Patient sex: M
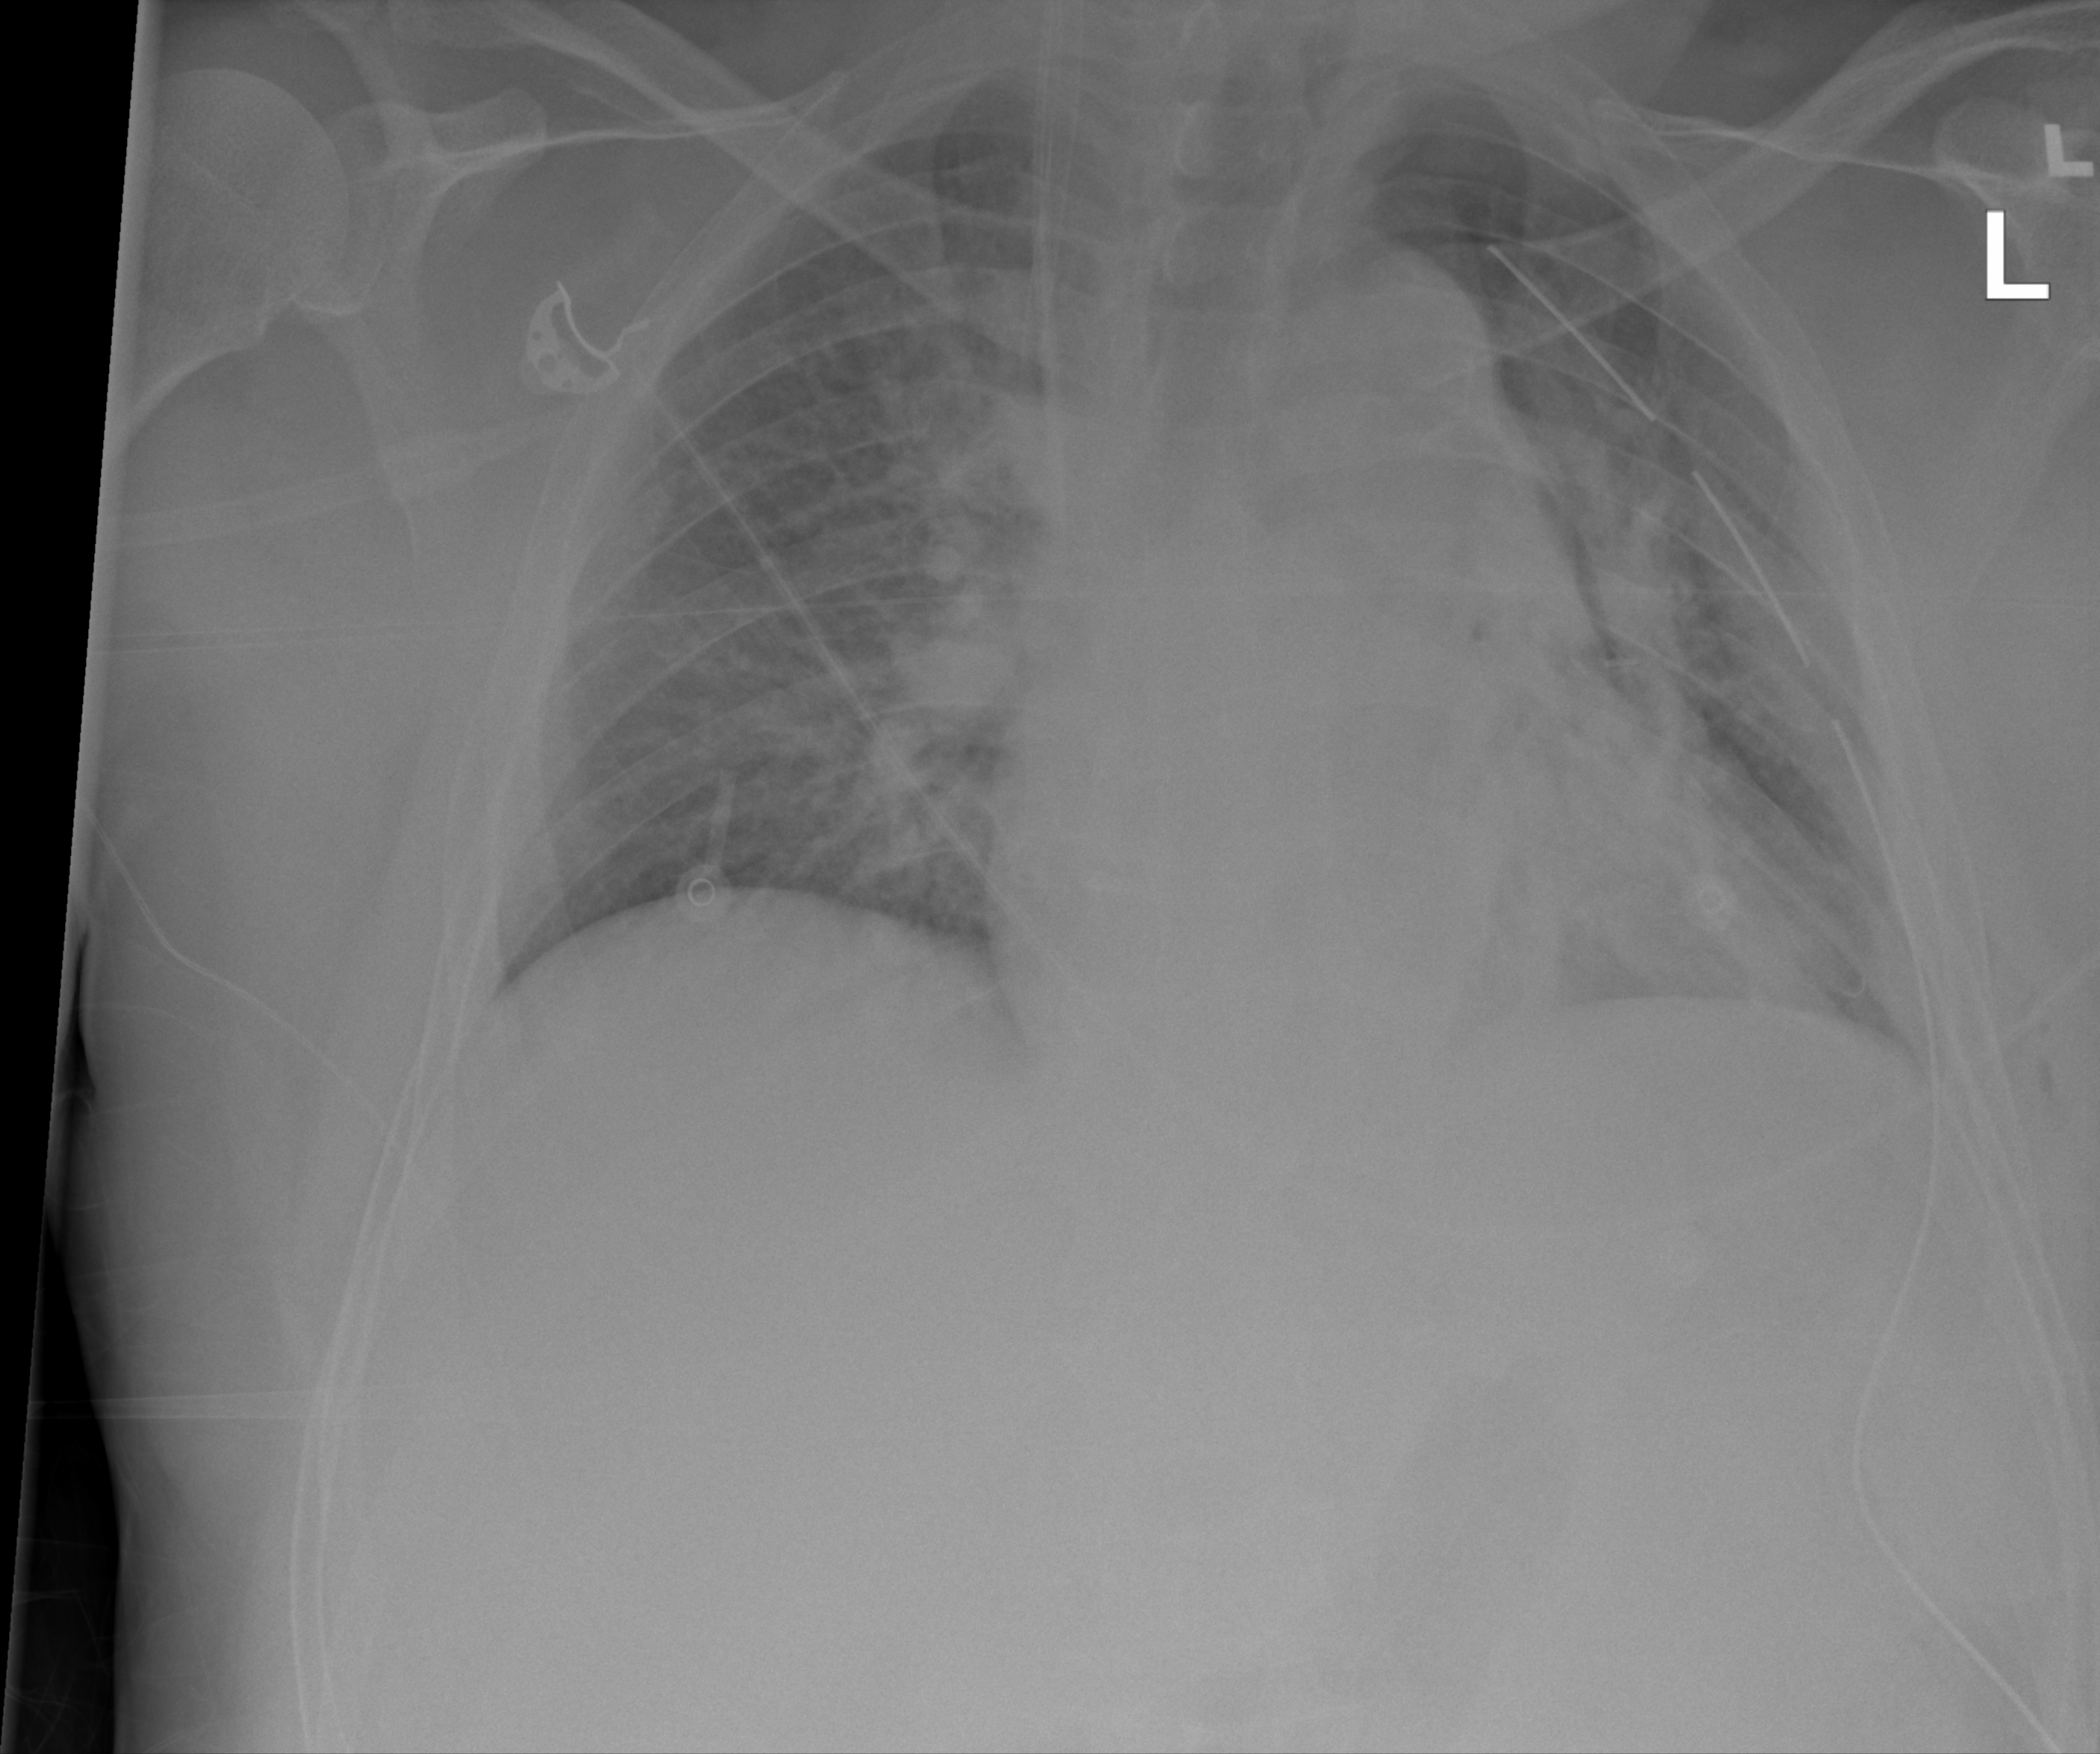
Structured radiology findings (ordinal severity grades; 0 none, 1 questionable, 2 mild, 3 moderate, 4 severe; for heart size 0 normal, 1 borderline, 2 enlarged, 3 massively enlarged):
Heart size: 2
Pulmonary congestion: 3
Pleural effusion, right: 0
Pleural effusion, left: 2
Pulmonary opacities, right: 3
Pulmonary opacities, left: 3
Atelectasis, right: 3
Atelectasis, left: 3